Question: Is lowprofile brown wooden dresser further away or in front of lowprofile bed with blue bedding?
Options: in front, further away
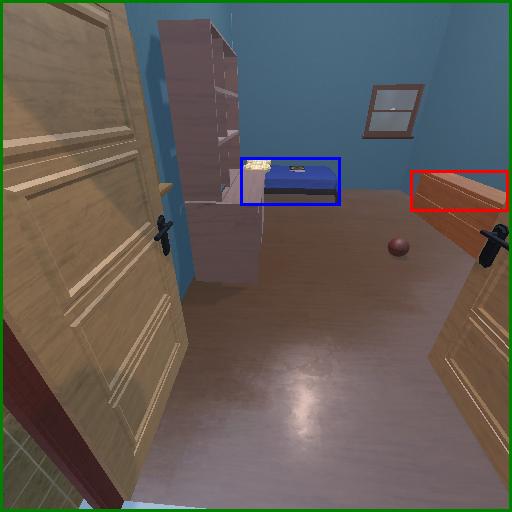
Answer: in front